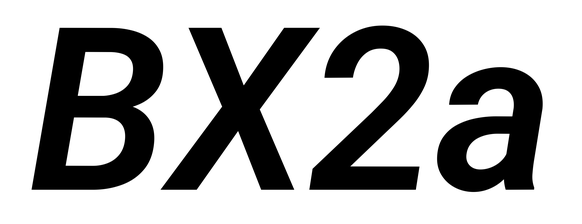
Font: Roboto-Italic_SemiBold_Italic